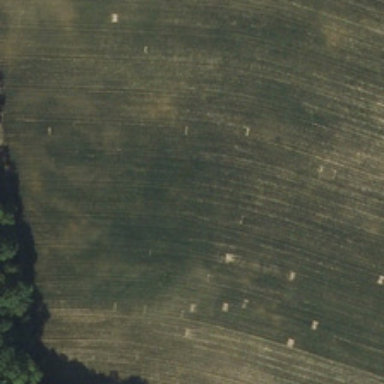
Several green trees are near a large piece of meadow .